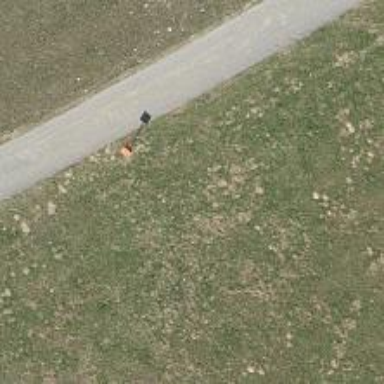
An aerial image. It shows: Pole with roofed pipeline marker.